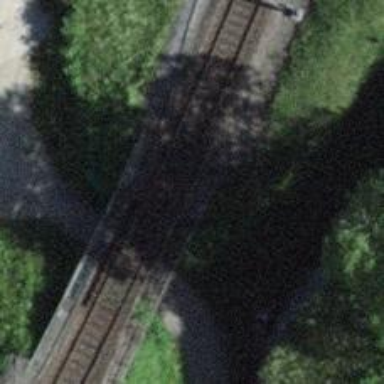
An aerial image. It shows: Single-track railway bridge with contact lines for electrification.